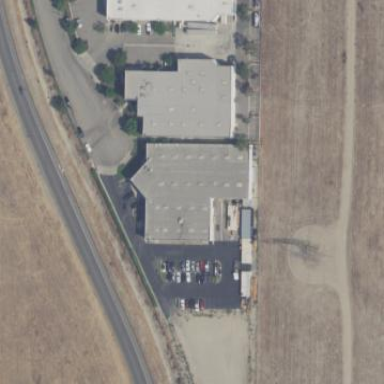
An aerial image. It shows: Industrial building.